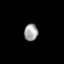
Tissue: prostate
Cell type: T cells
Senescence score: 0.8189
Nuclear area (px): 230
Mean DAPI intensity: 158.683